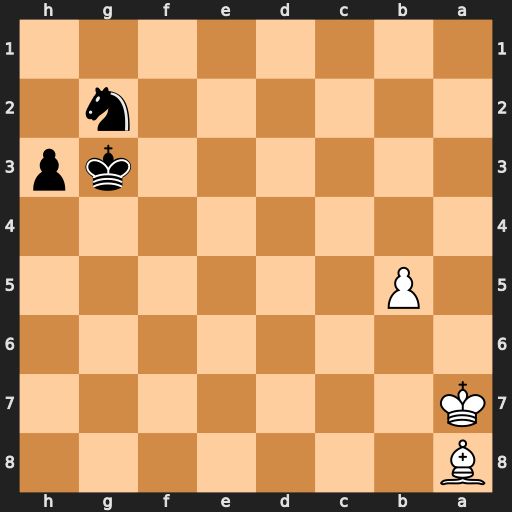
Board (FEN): B7/K7/8/1P6/8/6kp/6n1/8
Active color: b
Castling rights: -
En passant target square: -
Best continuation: h2 b6 h1=Q